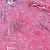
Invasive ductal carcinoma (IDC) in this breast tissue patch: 0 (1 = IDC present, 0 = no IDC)